Question: '''
s<-NULL
for(i in seq(from=1,to=3360,by=240)){
print(i)
s<- rbind(s, data.table(
max(mydata$duration_in_traffic[i:i+239]),
min(mydata$duration_in_traffic[i:i+239]),
mean(mydata$duration_in_traffic[i=i:i+239]),
median(mydata$duration_in_traffic[i:i+239])))
}
'''
I am trying to save max,min,mean and median in a table for various observations through for loop but it is returning the same value to max,min,mean and median in each observation.

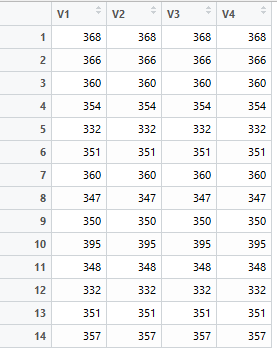
Answer: Here's how you could do it with 'dplyr' package using iris data as an example:
'''
iris$gp <- findInterval(1:nrow(iris), seq(1, nrow(iris), 40)) # create a grouping variable for every 40 observations of iris data
iris %>%
group_by(gp) %>%
summarise_at(vars(Petal.Length), funs(max, min, mean, median))
# # A tibble: 4 x 5
# gp max min mean median
# <int> <dbl> <dbl> <dbl> <dbl>
# 1 1 1.9 1.0 1.460000 1.50
# 2 2 5.0 1.3 3.617500 4.15
# 3 3 6.9 3.0 4.902500 4.85
# 4 4 6.7 4.8 5.483333 5.55
'''
In your case this should work:
'''
s$gp <- findInterval(1:nrow(iris), seq(1, 3360, 240))
s %>%
group_by(gp) %>%
summarise_at(vars(duration_in_traffic), funs(max, min, mean, median))
'''